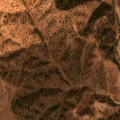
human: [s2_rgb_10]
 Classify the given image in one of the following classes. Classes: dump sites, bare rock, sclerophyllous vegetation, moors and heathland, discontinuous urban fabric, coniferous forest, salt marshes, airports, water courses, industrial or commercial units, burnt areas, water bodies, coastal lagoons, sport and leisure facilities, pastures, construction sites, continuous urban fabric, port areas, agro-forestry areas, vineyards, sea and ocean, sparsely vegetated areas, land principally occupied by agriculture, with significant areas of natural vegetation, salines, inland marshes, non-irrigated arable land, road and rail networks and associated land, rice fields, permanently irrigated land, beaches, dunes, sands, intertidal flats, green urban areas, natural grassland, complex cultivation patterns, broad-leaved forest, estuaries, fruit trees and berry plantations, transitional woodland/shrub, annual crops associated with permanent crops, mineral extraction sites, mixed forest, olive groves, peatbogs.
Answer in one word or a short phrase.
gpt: industrial or commercial units, non-irrigated arable land, agro-forestry areas